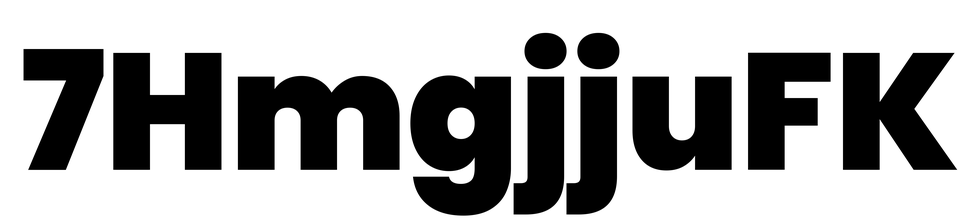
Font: Poppins-Black